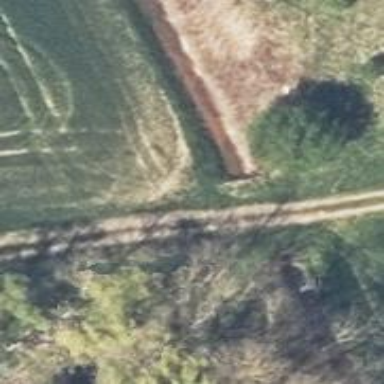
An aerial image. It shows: Culvert tunnel.